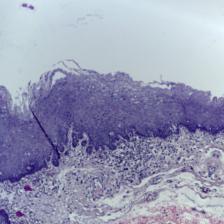
Diagnosis: Normal